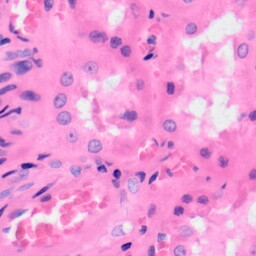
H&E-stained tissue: Kidney